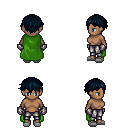
a pixel art fantasy rpg character, female body template, human, dark skin, green cape, metal pants, raven short bangs hairstyle, metal gloves, white slippers, four views (front, back, left, right), 2x2 character sprite sheet, small pixel art, hard edges, no anti-aliasing